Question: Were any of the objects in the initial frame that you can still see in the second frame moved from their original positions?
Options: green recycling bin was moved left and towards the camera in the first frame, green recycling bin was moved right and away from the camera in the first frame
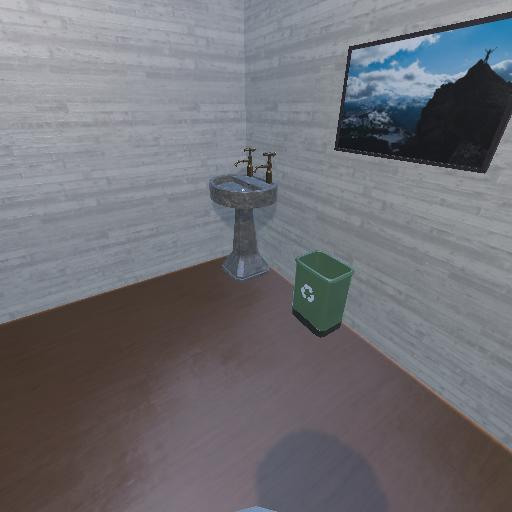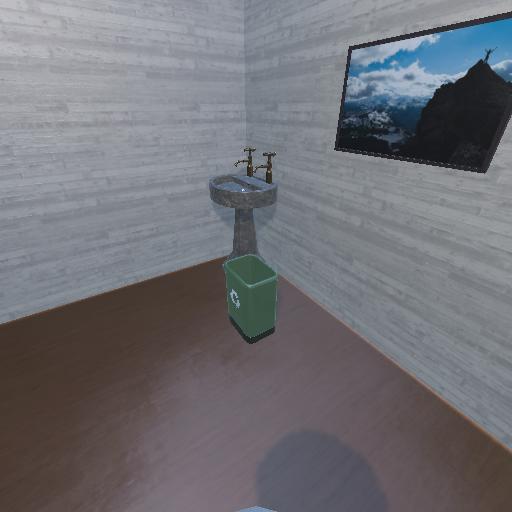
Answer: green recycling bin was moved left and towards the camera in the first frame